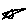
Label: star